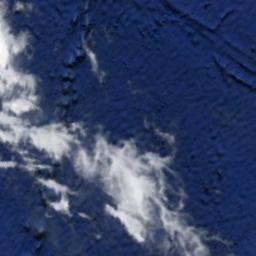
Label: cloud